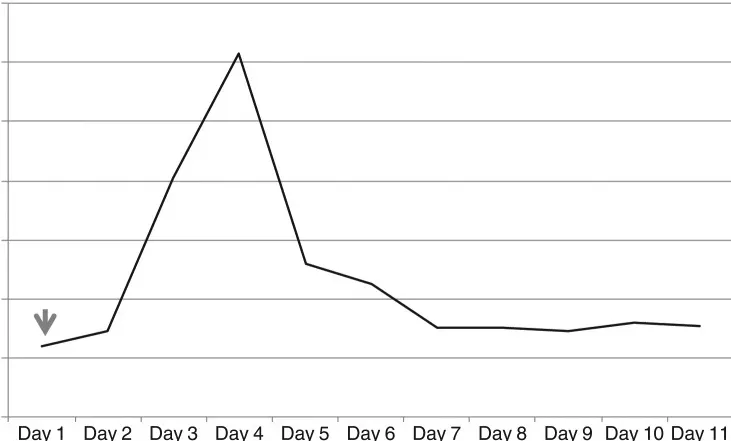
INR curve and timing of moxifloxacin administration in Case 1 (arrow pointing the day that patient received moxifloxacin).
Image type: chart (chart)